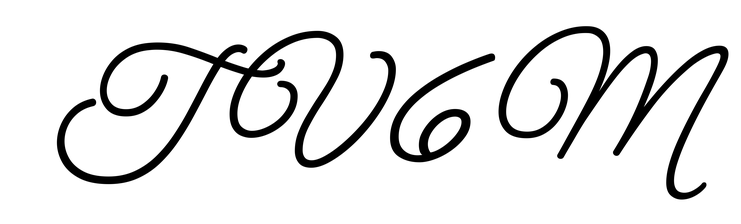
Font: MeowScript-Regular